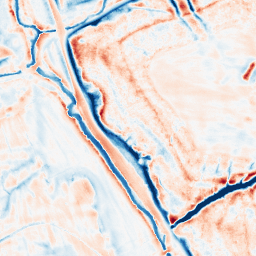
Category: edge_preserving
Decomposition family: bilateral
Decomposition parameters: d: 21
sigma_color: 75
sigma_space: 75
Upsampling method: quadratic
Upsampling parameters: scale: 4
Upsampling scale: 4